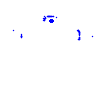
Particle: pion